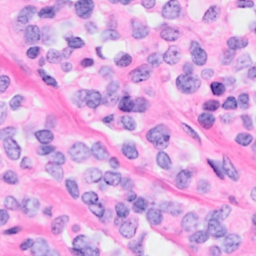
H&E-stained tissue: Breast